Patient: sex F, age 58
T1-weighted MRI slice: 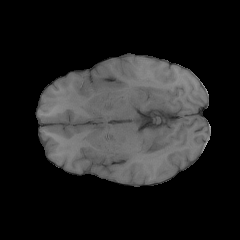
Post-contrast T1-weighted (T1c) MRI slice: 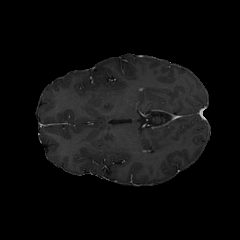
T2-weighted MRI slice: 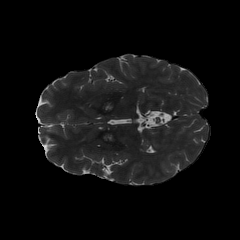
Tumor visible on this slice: no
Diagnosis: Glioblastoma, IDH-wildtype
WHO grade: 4